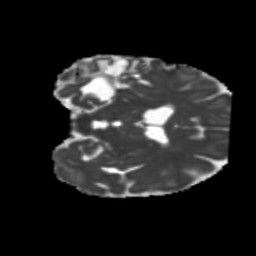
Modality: MD
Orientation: coronal
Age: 58
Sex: female
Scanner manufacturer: siemens
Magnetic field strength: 3 T
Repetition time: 5.25 s
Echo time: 0.08 s